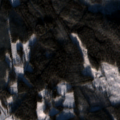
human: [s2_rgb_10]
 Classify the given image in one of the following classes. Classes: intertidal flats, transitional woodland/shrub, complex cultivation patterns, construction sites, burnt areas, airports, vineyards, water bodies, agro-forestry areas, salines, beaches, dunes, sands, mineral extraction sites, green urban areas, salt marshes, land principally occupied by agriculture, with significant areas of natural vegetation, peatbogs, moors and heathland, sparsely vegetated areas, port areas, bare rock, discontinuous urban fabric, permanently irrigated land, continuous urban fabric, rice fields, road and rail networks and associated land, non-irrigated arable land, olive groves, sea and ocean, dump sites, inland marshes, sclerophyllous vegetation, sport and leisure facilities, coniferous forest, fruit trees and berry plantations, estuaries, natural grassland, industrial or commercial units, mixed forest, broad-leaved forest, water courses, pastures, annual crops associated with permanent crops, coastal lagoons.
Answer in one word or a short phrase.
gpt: land principally occupied by agriculture, with significant areas of natural vegetation, coniferous forest, mixed forest